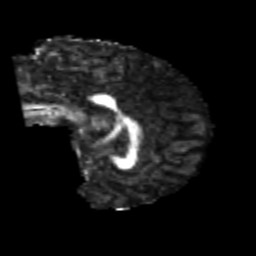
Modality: FA
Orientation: sagittal
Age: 22
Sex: male
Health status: healthy
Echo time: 0.074 s